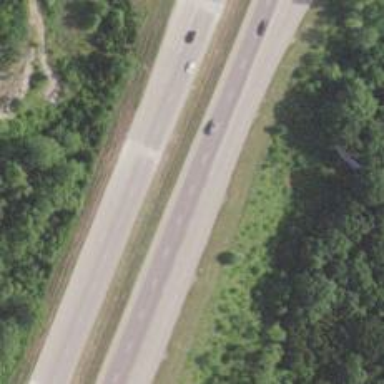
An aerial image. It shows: Motorway with asphalt surface and embankment on the right.